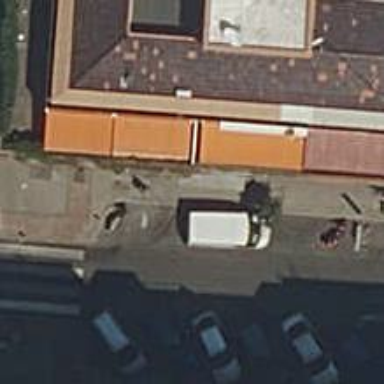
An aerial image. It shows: Motorcycle parking facility.